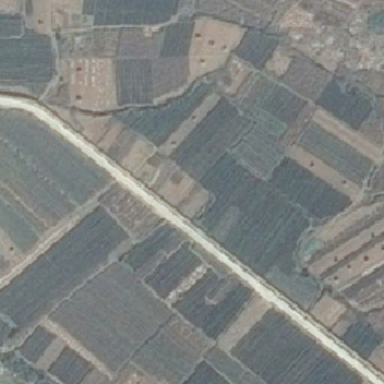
The road is in many parts of the farmland of different green depths .